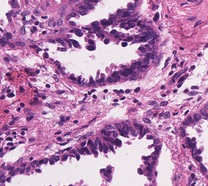
Tumor epithelial tissue: yes
Tumor-associated stroma tissue: yes
Normal tissue: no